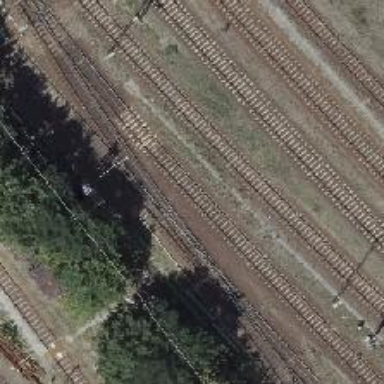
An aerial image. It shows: Railway switch.